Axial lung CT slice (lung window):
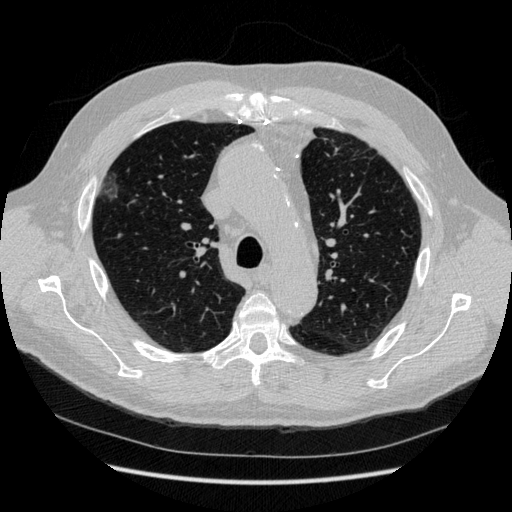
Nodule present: yes
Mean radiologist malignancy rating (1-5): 3